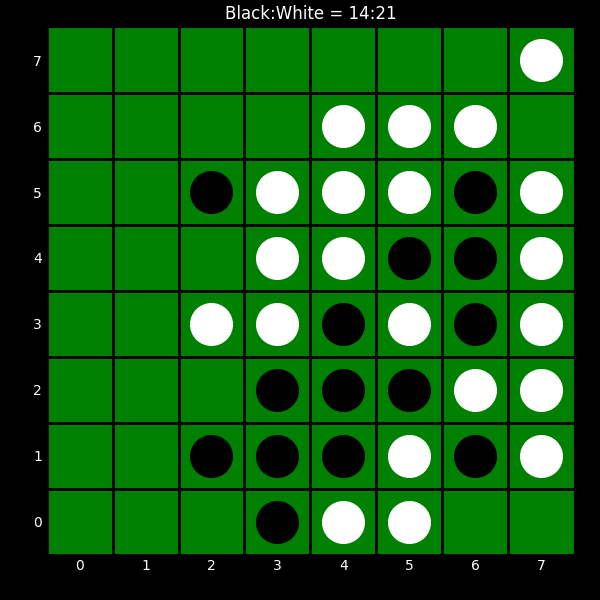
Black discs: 14
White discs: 21